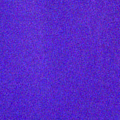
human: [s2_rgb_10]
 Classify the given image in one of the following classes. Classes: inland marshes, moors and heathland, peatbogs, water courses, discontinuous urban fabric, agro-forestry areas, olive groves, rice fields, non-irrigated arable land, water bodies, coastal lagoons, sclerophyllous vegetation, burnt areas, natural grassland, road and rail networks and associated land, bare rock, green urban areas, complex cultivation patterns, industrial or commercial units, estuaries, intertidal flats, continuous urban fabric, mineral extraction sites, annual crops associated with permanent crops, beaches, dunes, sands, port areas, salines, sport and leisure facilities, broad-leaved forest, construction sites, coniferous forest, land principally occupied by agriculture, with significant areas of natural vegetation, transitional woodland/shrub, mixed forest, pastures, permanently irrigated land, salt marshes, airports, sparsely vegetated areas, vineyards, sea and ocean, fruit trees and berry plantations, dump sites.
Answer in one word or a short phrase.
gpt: water bodies